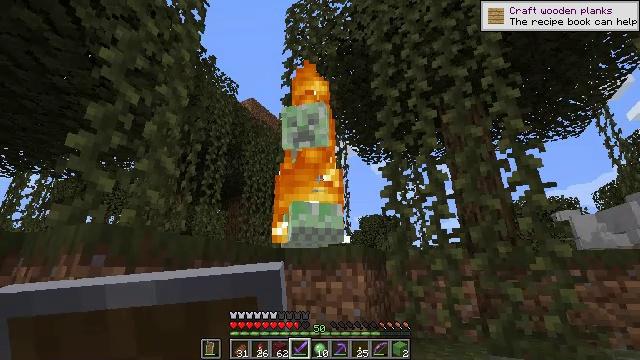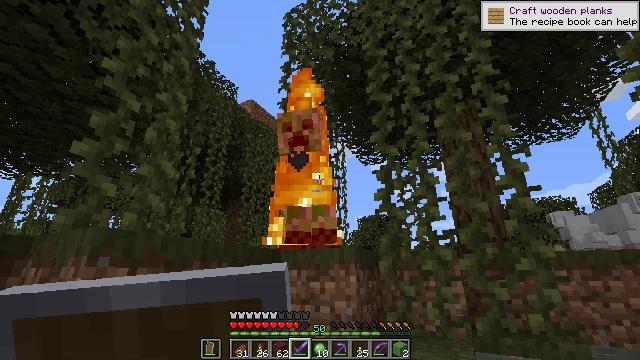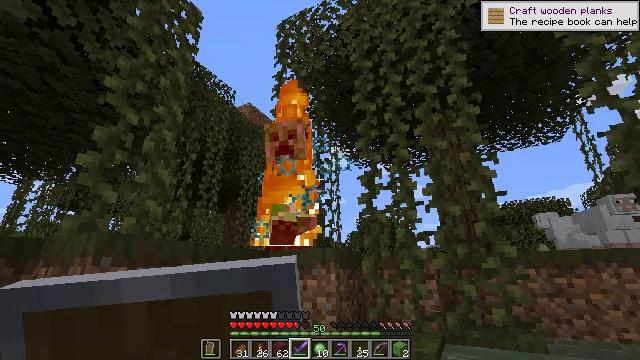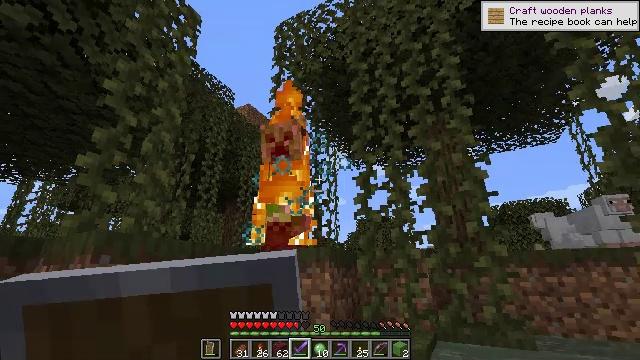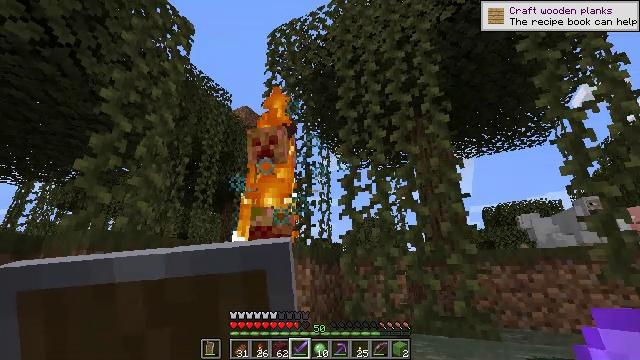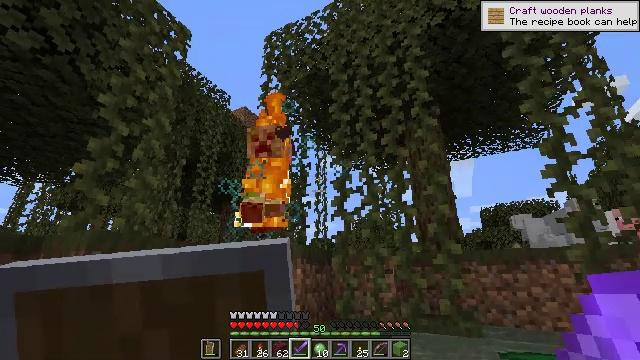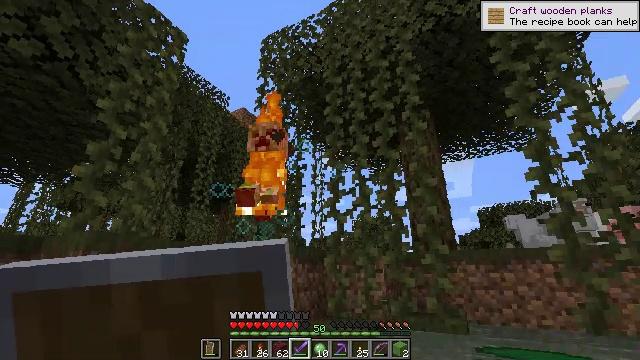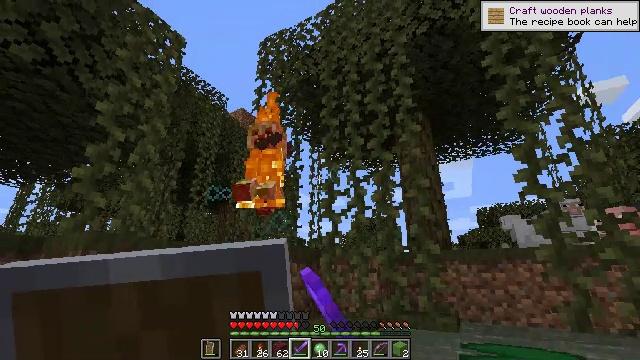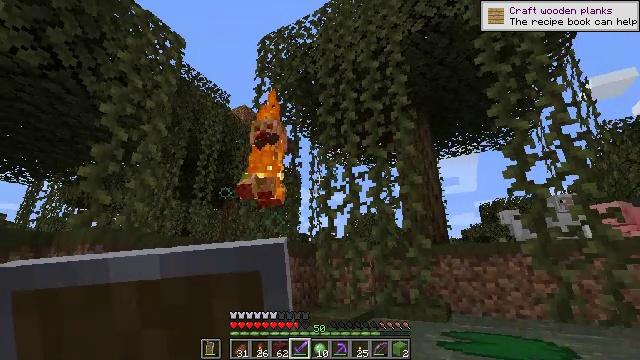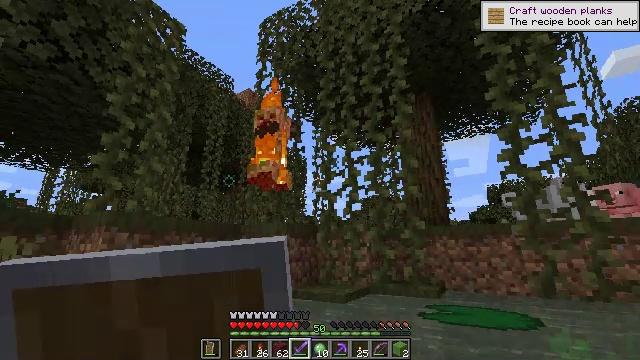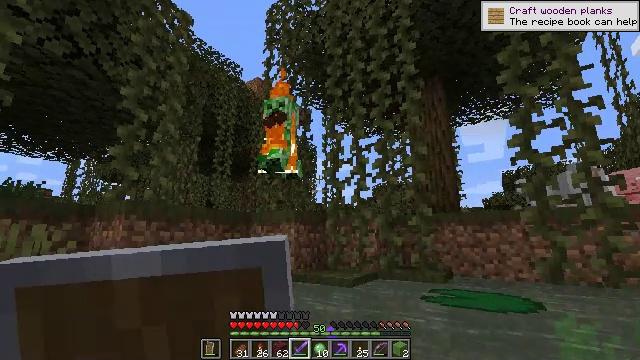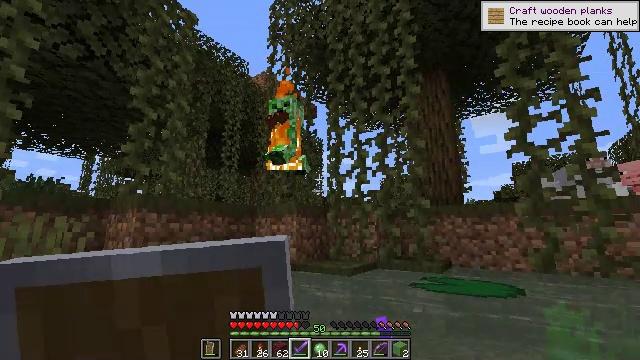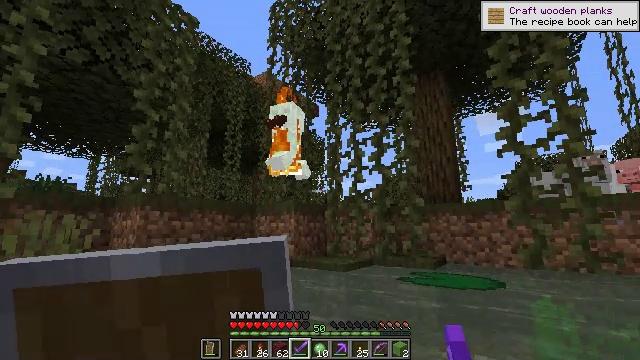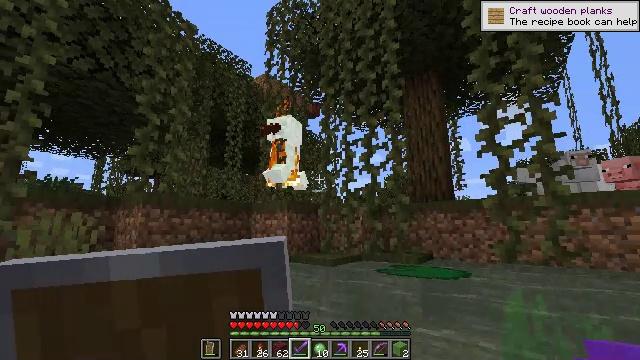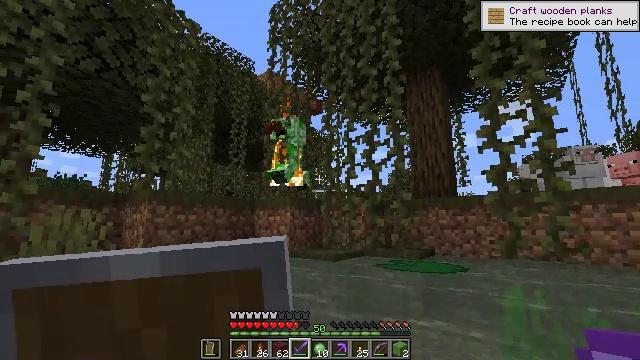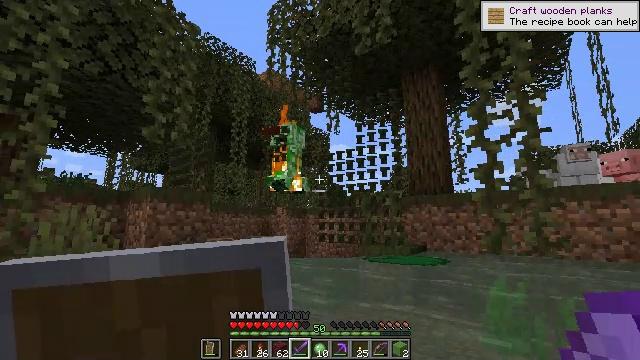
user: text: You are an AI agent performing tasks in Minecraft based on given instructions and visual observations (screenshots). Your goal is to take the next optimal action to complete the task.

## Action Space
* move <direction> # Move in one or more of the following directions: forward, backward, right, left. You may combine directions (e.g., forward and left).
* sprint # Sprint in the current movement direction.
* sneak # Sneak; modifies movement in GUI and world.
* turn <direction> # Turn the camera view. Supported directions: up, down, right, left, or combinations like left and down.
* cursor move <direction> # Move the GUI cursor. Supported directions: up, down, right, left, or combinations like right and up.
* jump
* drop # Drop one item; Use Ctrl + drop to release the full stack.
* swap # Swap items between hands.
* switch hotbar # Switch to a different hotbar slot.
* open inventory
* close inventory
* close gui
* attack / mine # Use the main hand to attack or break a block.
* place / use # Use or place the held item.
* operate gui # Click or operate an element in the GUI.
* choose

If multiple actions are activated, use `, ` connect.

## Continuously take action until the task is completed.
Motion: motion action
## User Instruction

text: Hunt a sheep.
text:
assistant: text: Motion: move back and move right, attack / mine
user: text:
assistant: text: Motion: move back and move right, attack / mine
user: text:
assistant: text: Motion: move back and move right, attack / mine
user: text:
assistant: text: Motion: move back and move right, attack / mine
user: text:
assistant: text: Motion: move back and move right
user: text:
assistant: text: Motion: move back and move right, attack / mine
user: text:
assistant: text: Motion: move back and move right, attack / mine
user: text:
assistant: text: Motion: move back and move right, turn down, attack / mine
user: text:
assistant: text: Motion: move back and move right, turn left and down
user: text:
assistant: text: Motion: move back and move right, turn left and down
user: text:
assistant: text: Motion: move back and move right, turn left and down
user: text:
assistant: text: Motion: move back and move right
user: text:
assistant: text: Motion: move back and move right
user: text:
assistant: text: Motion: move back and move right, turn left
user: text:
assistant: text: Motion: move back and move right
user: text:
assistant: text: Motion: move back and move right
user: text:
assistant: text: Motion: move back and move right
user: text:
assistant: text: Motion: turn left and down
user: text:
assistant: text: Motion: no_op
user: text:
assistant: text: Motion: no_op
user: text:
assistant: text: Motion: no_op
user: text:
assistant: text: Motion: turn down
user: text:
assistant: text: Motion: move forward, turn right and down
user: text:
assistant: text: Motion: move forward, turn right and down
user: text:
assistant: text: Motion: move forward, turn right
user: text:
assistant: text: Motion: move forward, turn right
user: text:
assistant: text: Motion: move forward, turn right
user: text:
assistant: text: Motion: move forward, turn right and down, jump
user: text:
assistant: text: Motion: move forward, turn right, jump
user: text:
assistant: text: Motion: move forward, jump